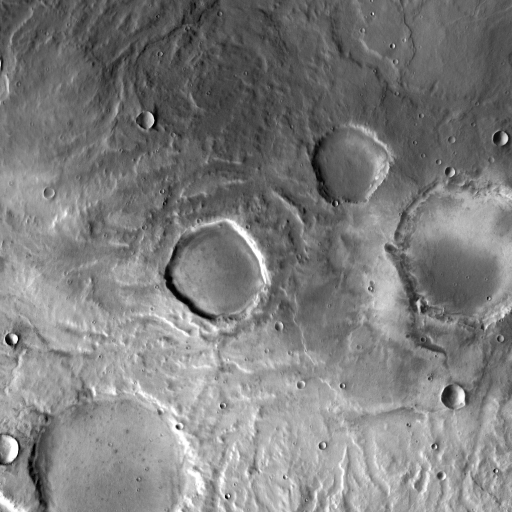
Crater classes present: Background, Other